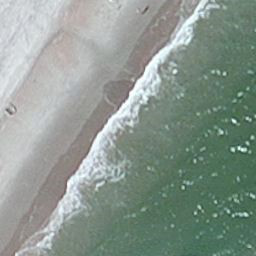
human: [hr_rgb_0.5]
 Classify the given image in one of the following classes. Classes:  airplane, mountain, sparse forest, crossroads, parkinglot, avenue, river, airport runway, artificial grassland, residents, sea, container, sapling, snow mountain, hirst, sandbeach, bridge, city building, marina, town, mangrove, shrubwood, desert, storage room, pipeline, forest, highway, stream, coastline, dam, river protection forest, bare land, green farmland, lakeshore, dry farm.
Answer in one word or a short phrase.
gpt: coastline